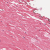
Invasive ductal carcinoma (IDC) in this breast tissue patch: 0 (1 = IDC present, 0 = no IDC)